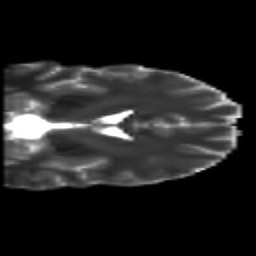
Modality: T2w
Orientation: coronal
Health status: healthy
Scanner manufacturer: siemens
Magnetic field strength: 3 T
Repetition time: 10 s
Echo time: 0.092 s